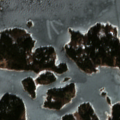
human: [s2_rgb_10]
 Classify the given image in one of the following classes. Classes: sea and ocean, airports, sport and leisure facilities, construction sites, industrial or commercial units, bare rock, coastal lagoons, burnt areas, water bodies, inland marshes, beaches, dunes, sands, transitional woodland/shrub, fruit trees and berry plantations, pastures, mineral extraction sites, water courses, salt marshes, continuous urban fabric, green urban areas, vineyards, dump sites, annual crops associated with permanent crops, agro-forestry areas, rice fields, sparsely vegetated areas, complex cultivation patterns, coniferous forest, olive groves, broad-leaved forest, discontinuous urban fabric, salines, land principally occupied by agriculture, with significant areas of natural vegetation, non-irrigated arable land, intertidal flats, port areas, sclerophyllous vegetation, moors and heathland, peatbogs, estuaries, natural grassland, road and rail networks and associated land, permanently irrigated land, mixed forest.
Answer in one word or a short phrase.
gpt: coniferous forest, mixed forest, sea and ocean